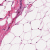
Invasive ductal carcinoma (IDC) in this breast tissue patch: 0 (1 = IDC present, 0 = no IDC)